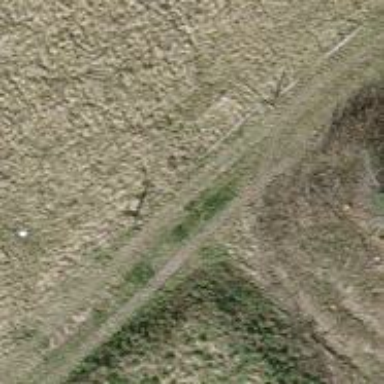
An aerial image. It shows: Grass track with grade 2 tracktype.